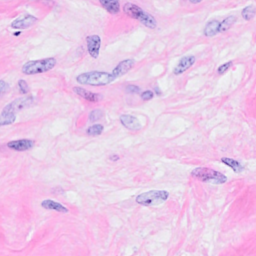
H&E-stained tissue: Breast